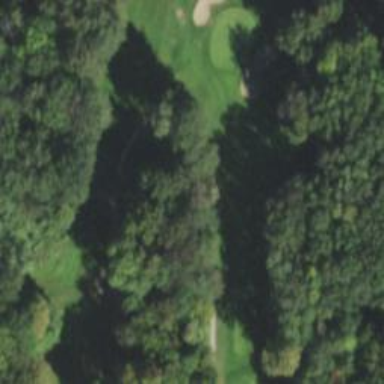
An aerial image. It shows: Path used for both walking and golf.